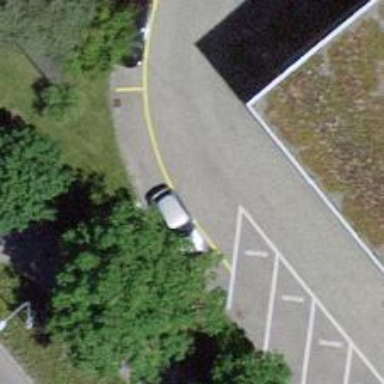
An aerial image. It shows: Parking aisle designated as service road.